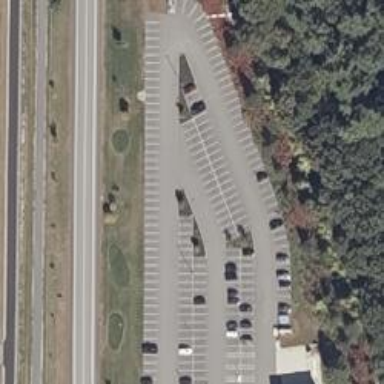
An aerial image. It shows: Parking area with asphalt surface designated for bus park and ride.